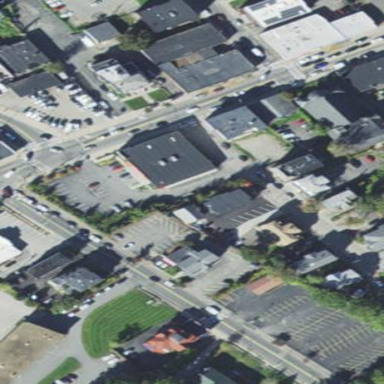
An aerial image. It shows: Retail area.